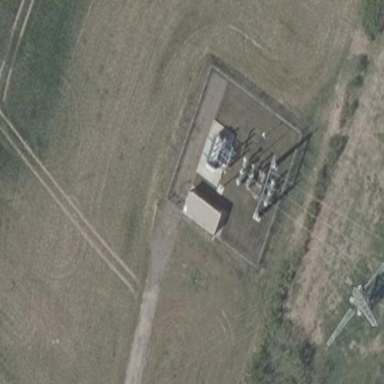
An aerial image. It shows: Outdoor power substation used for generation. The area is enclosed by fence.